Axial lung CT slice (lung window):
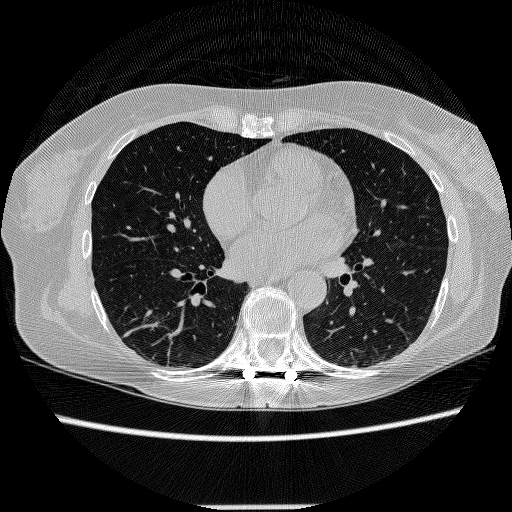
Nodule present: no